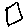
Label: square